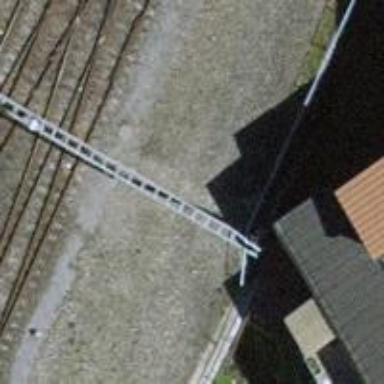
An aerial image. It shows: Single track abandoned railway siding.